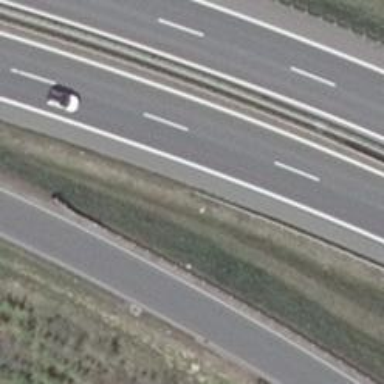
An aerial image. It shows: Trunk motorroad.